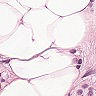
Metastatic tissue present: yes